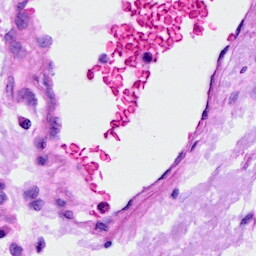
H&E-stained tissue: Ovarian